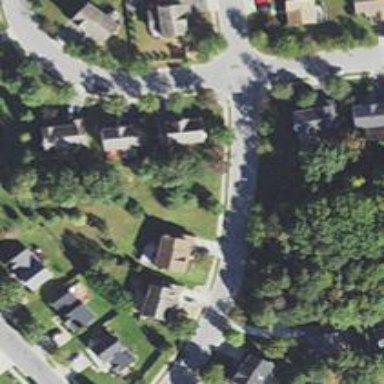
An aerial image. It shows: Residential road with sidewalk on the left side.